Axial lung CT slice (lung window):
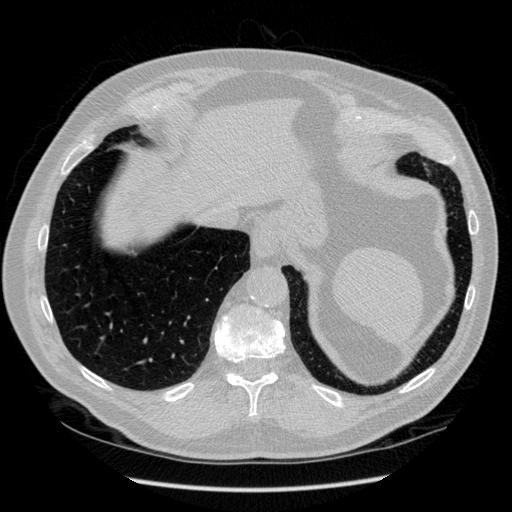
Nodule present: no